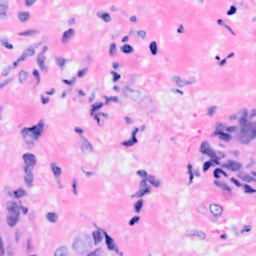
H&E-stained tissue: Breast